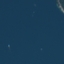
Land use / land cover: SeaLake